Question: I have a 3 axis cylinder graph in Excel which is generated from a pivot table sourced from a SQL DB table. Currently, Excel is simply pulling the data from the SQL table into a pivot table to generate the datasource behind the graph. I would like to use a T-SQL query to pull only the data needed to generate a similar graph outside of Excel (in Javascript to be precise). The graph looks like so:

And the SQL table column structure is as follows (terrible schema, I know):
- - - - - -
So far I've been able to use code to pull the data needed to populate the source outside of Excel, though this generates 122 separate queries--clearly unacceptable. The way I'm doing it in the code is by selecting all distinct Date_Years, Date_Months, and Date_Operators like so:
- 'SELECT DISTINCT Date_Year from dbo.Items'- 'SELECT DISTINCT Date_Month from dbo.Items'- 'SELECT DISTINCT Operator from dbo.Items'
Then iterating through the years, months, and operators. I'm looking for a way to pull all this data in as little queries as possible, rather than iterating and repeatedly hitting the DB server.
Any assistance would be greatly appreciated--please let me know if further clarification is necessary. Thanks!
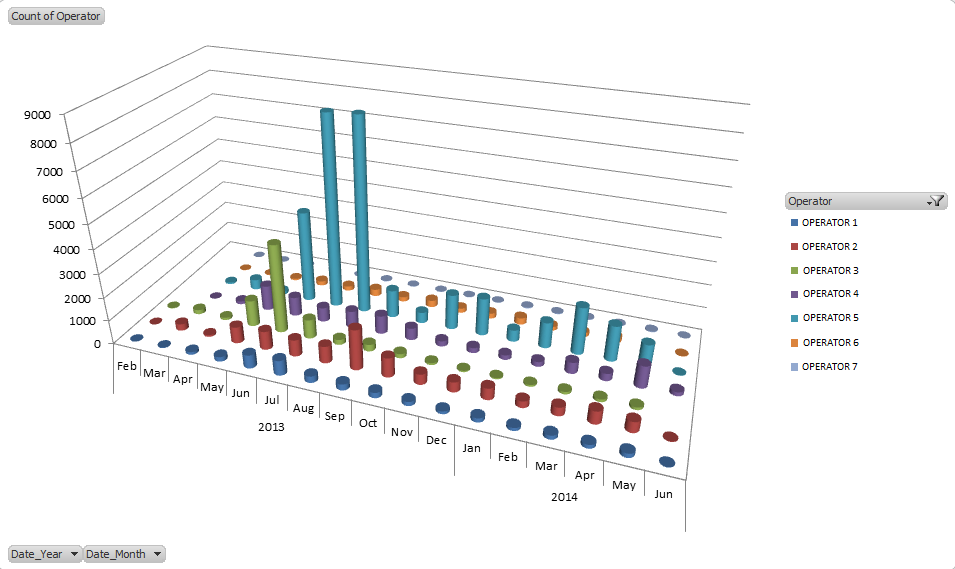
Answer: Essentially, Excel is grouping the values up in some way, so in your graph, it appears to be grouped by year, month and operator, with an aggregation for the values. Essentially it is doing something similar to:
'''
SELECT Date_Year,
Date_Month,
Operator,
COUNT(*) AS Value
FROM dbo.Items
GROUP BY Date_Year,
Date_Month,
Operator
'''
Of course, you could tweak that to suit with 'WHERE' clauses or changing the aggregate function, but you might want to start with that...